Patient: sex M, age 57
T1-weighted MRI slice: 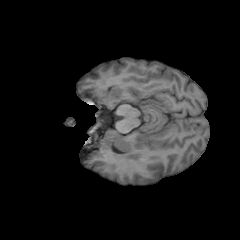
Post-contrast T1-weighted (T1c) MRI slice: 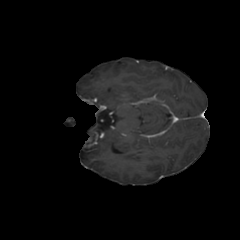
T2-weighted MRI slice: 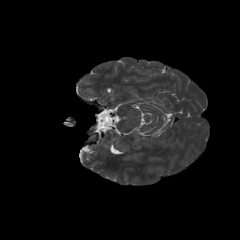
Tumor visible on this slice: no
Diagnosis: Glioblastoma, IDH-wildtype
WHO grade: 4